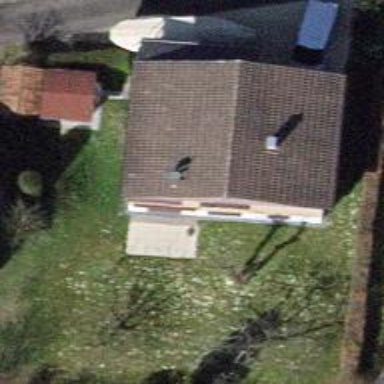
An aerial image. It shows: Bungalow.